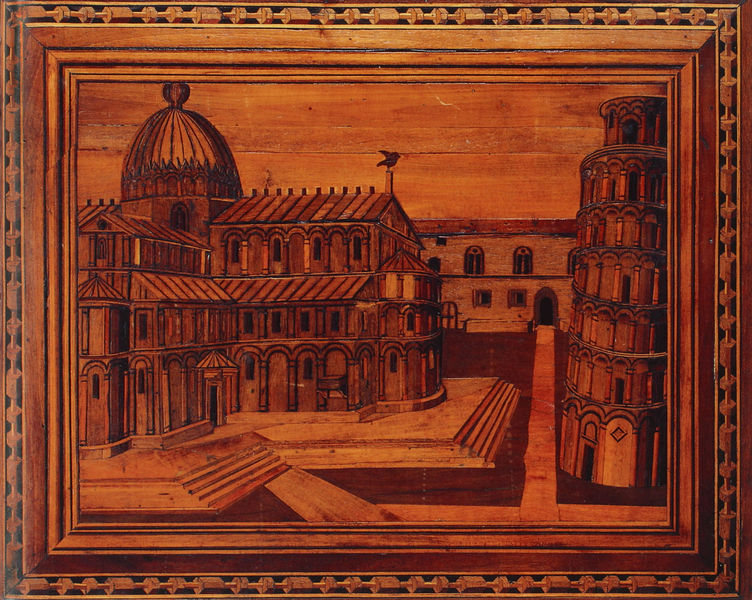
Titel: Intarsie des Chorgestühls
Standort: Pisa, Dom (EU - I - Toskana)
Schlagwörter: blau, dunkel, gemälde, schatten, vogel, wasser, grün, stadt, braun, fenster, hell, holz, licht, straße, säulen, dach, gebäude, haus, rot, weg, rahmen, kirche, turm, schiffe, ansicht, fassade, italien, dächer, hof, platz, rand, kuppel, treppe, stufen, eingang, kloster, palast, torbogen, dom, arkaden, kathedrale, intarsie, intarsien, portal, querhaus, mauern, apsis, chor, schief, furnier, pisa, römisch, campanile, zinne, satteldach, palst, blendarkaden, bebäude, schiefer turm, mehrgeschossig, marketterie